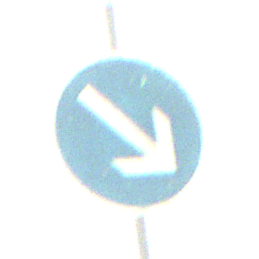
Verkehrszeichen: VorgeschriebeneVorbeifahrtRechts
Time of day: Midday
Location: Outdoor (RoadRail)
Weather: PartlyCloudy
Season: NotSpecified
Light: Natural